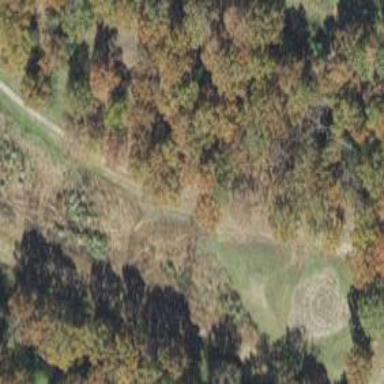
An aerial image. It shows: Disc golf tee area.